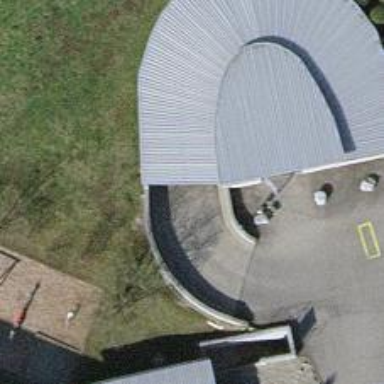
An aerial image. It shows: Parking entrance.